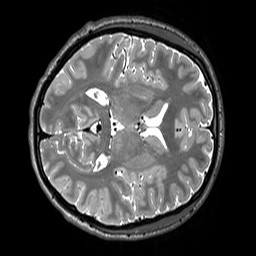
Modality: T2w
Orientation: axial
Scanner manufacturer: siemens
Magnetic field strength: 3 T
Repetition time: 3.2 s
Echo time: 0.406 s